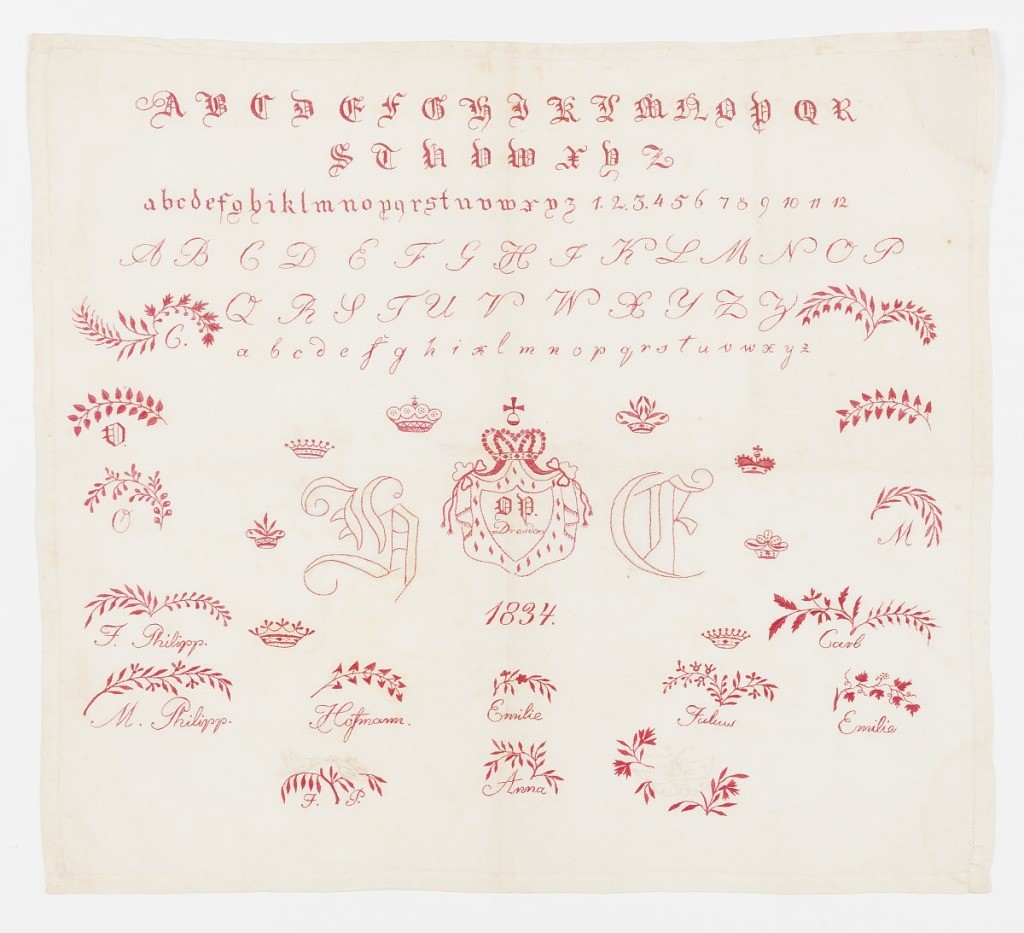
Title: Sampler
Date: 1834
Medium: cotton Technique: embroidered in satin, stem, knot, and back stitches with overcasting on plain weave foundation Label: cotton embroidered in satin, stem, knot, and back stitches with overcasting
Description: Marking sampler with two alphabets, crowns, crests, leafy branches and names in red on fine white cotton.